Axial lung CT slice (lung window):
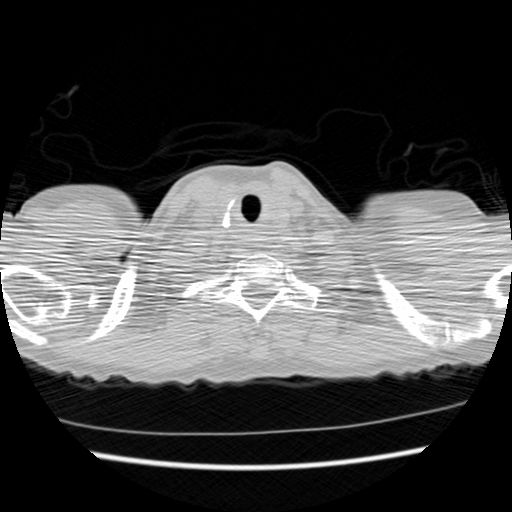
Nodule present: no